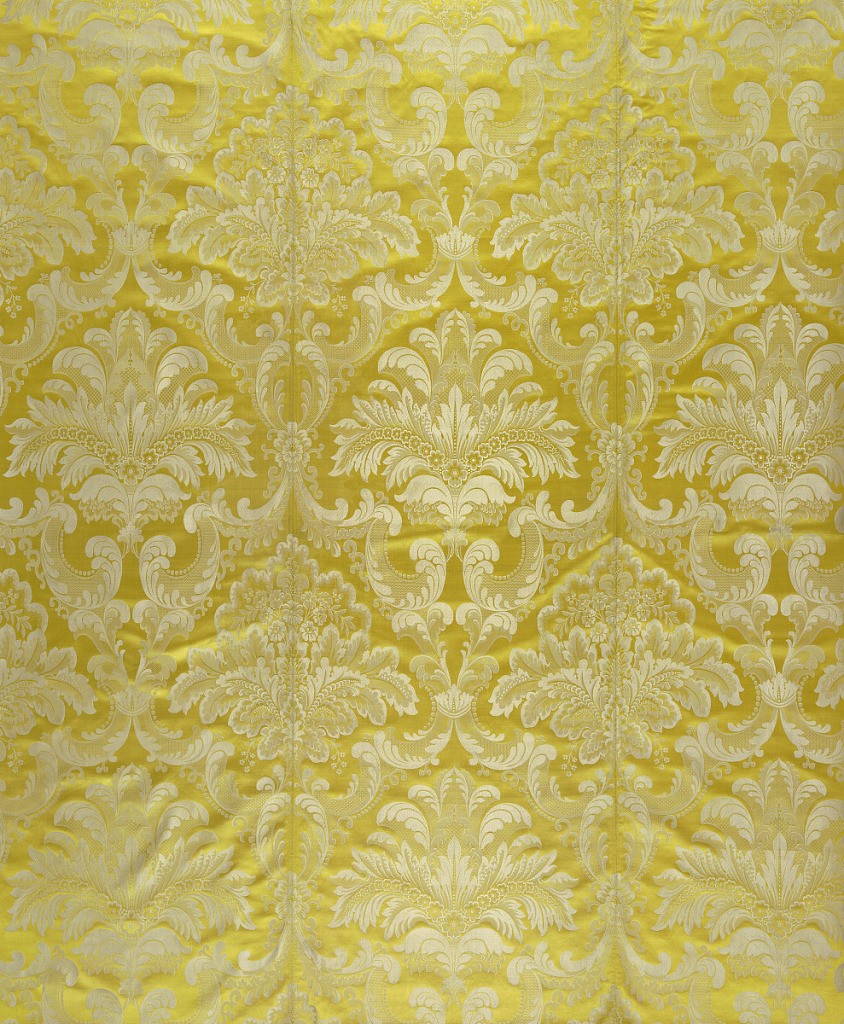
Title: Textile
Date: early 19th century
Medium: silk Technique: satin lampas
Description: Canary yellow ground showing a design in ivory of diapered scrolls forming ogives and enclosing floriated leaf palmettes.